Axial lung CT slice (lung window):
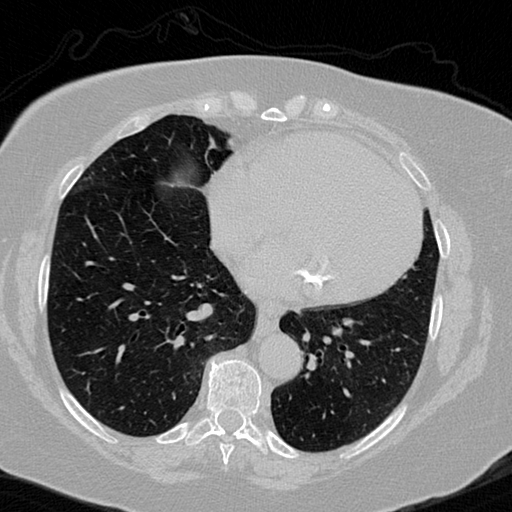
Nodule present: no